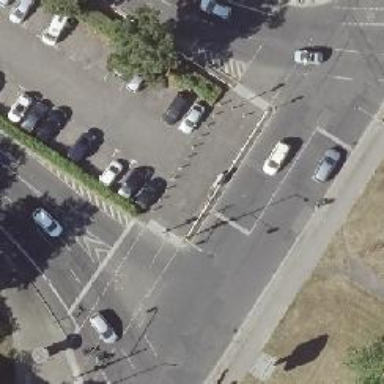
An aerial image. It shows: Road with traffic signals.